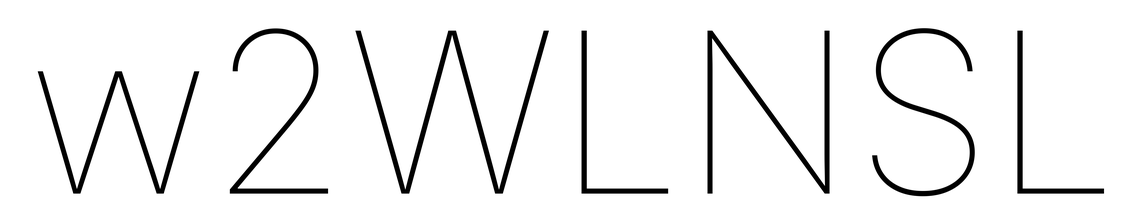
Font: Inter_Thin